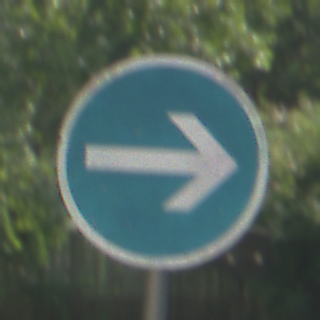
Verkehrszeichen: VorgeschriebeneFahrtrichtungHierRechts
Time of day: MorningAfternoon
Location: Outdoor (Urban)
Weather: PartlyCloudy
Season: NotSpecified
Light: Natural